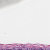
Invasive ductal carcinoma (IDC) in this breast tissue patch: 1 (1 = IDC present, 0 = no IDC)